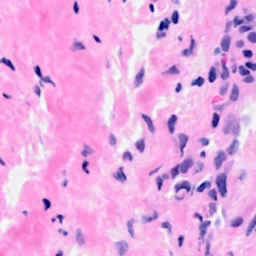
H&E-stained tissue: Breast